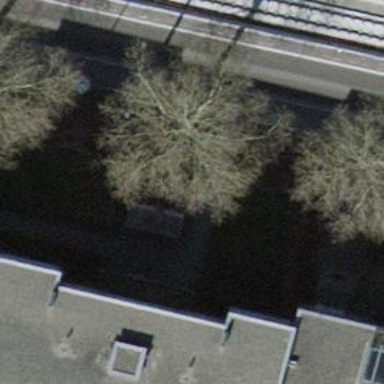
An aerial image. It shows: Tree-lined avenue.